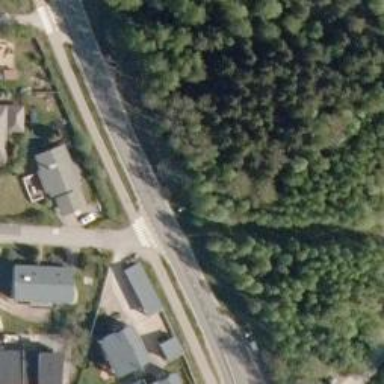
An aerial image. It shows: Road with "give way" sign.